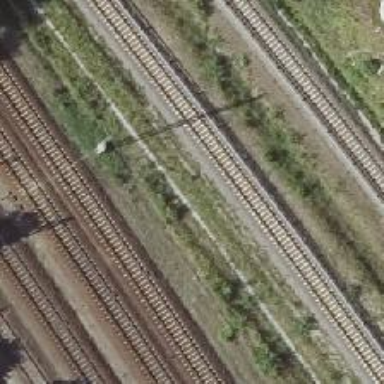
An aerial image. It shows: Electrified light rail railway.